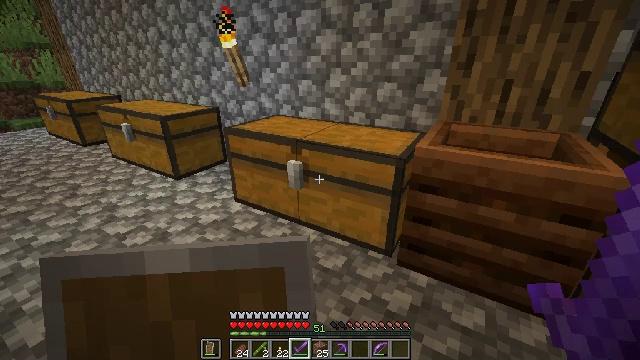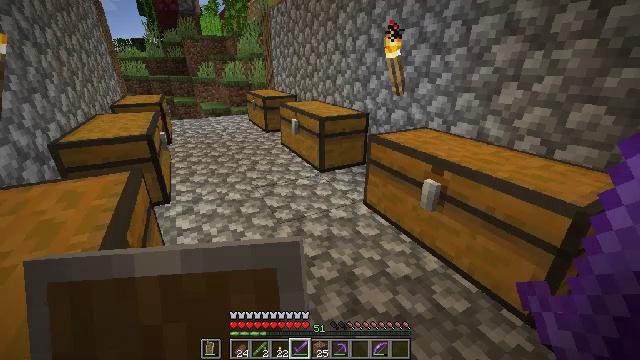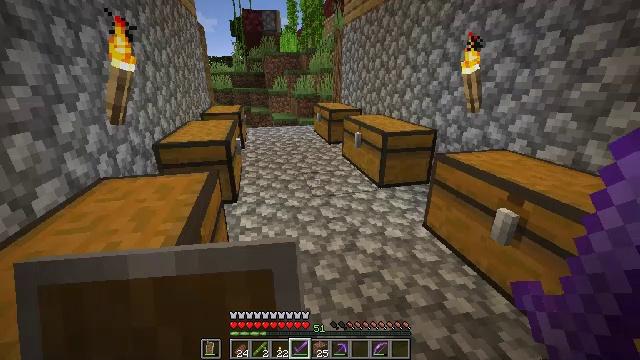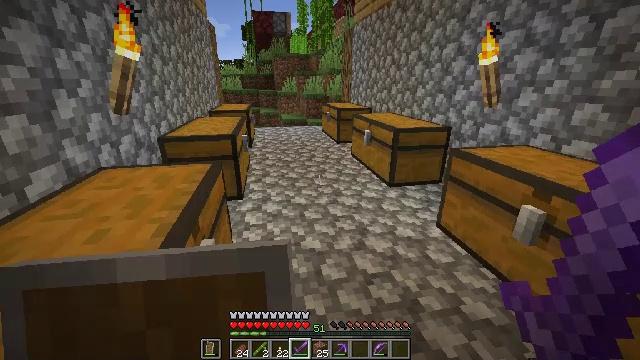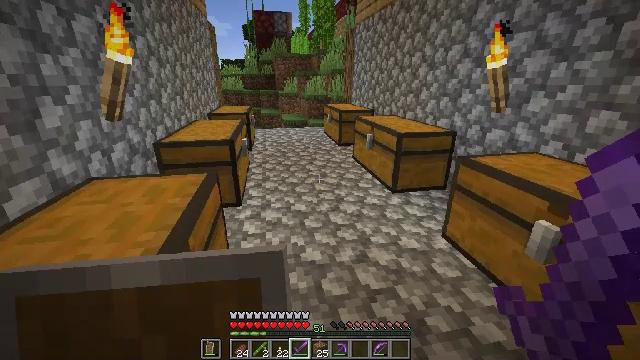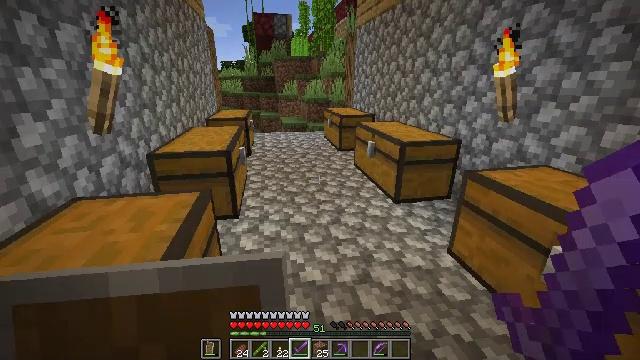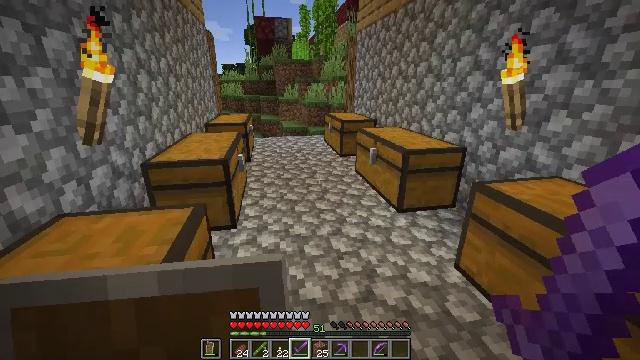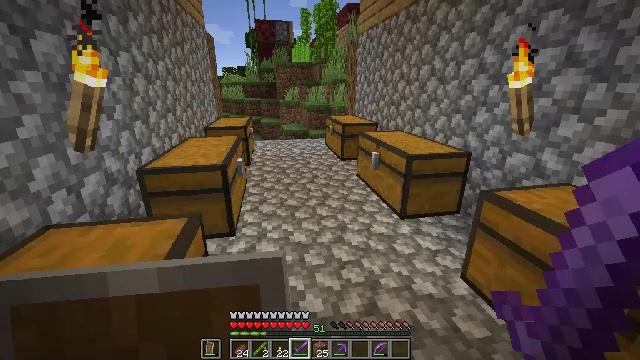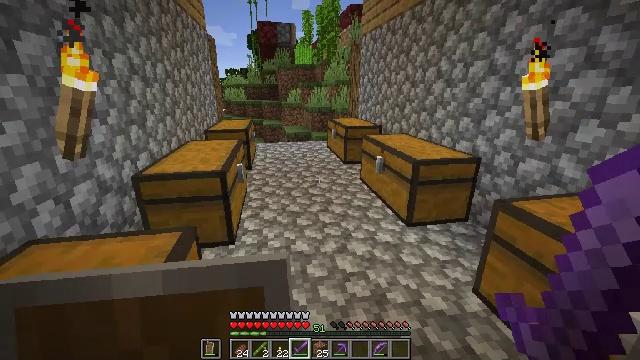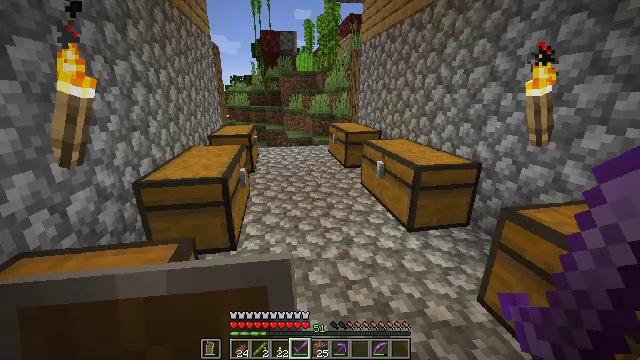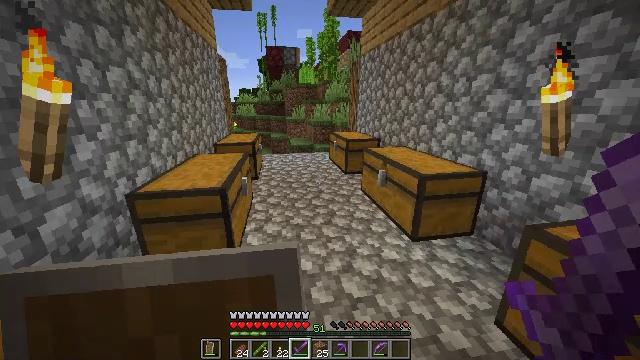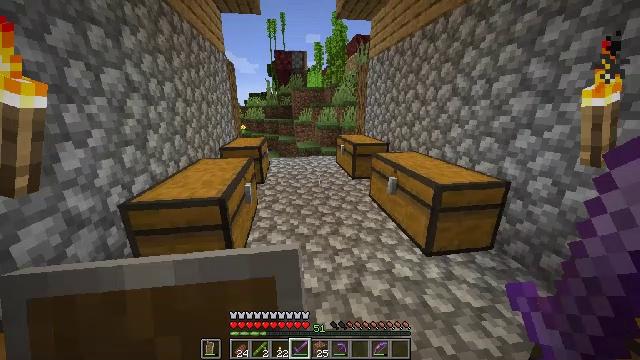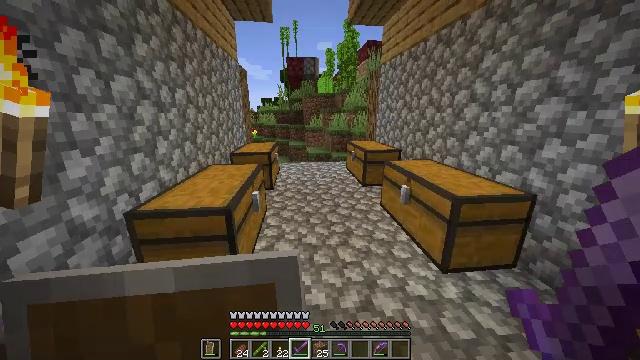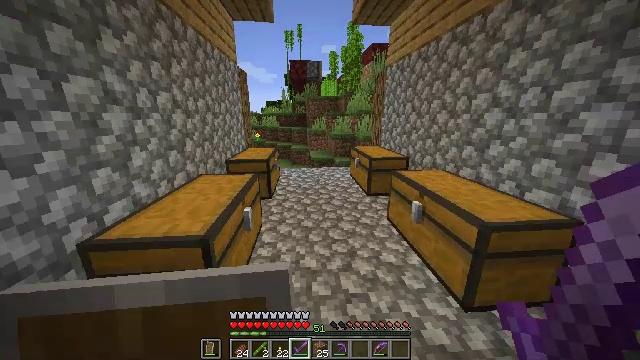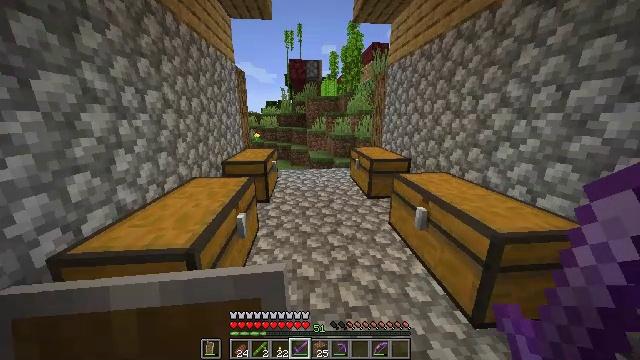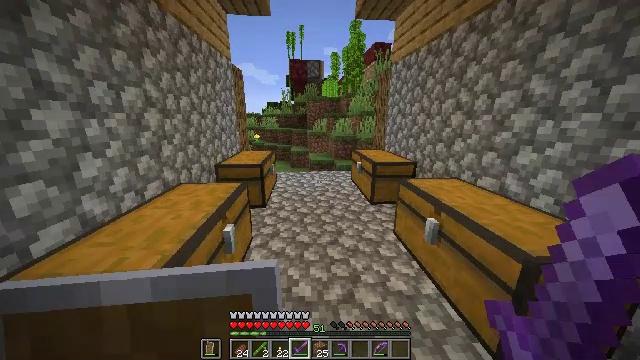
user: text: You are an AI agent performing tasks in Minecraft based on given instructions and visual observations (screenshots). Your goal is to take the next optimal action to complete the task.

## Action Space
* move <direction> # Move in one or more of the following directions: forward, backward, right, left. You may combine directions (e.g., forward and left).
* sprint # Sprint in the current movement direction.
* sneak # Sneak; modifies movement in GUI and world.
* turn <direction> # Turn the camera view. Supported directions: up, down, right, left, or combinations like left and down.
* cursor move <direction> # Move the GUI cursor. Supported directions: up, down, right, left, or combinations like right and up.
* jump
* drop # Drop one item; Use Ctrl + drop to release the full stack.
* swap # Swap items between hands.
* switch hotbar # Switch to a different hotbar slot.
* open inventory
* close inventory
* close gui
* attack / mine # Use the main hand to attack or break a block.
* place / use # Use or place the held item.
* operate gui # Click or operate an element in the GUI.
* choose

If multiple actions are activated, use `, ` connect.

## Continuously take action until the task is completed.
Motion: motion action
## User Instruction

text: Drop a bamboo.
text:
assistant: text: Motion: turn left
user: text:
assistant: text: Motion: turn left and up
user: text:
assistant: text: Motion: move forward, turn left
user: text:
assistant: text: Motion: move forward
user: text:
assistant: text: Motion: move forward
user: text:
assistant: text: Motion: no_op
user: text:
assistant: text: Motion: no_op
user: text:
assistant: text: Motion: move forward
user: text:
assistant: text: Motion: move forward
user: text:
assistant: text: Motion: move forward
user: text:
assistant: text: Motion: move forward, turn left
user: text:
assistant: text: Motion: move forward, turn left and up
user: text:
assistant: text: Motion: move forward
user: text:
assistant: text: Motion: move forward
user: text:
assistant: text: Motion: move forward
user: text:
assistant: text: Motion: move forward
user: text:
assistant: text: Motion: move forward
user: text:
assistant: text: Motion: move forward
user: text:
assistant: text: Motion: move forward
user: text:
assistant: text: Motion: move forward
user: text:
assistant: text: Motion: move forward
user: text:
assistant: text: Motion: move forward
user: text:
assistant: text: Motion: move forward
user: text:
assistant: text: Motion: move forward
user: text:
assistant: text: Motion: move forward
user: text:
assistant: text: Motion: move forward
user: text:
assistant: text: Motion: move forward
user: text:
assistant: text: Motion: move forward
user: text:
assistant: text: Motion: move forward
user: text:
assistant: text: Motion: move forward